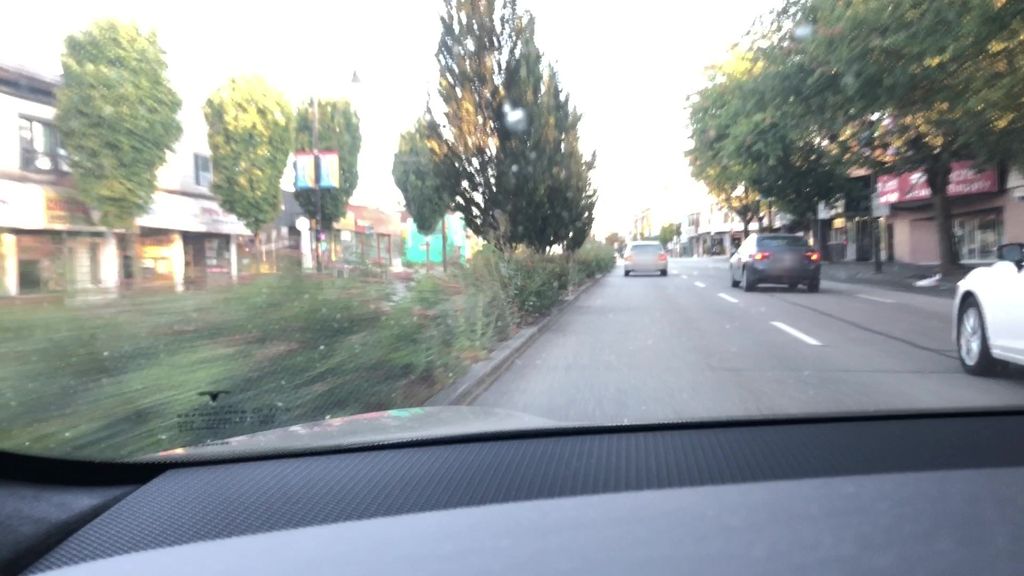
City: vancouver